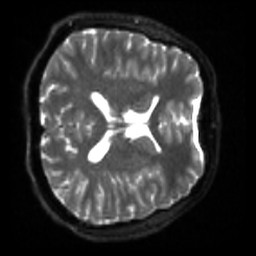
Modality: sbref
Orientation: axial
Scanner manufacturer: siemens
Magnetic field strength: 3 T
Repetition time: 4 s
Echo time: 0.0594 s